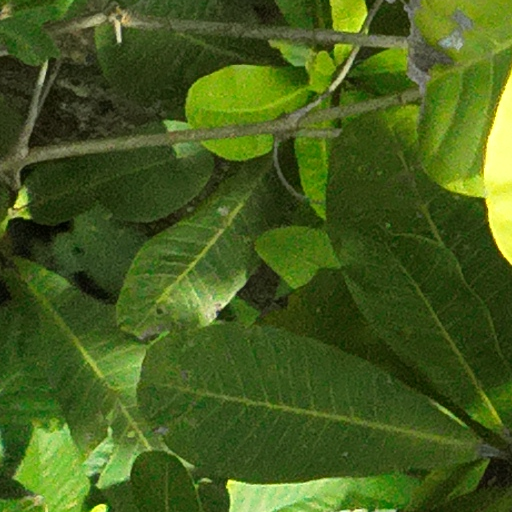
Species: Anacardium excelsum
GBIF accepted scientific name: Anacardium excelsum
Crown area (m\u00b2): 278.447